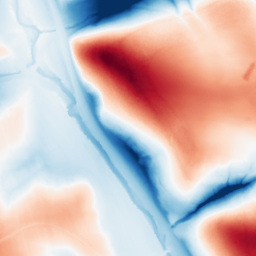
Category: classical
Decomposition family: gaussian_anisotropic
Decomposition parameters: sigma_x: 20
sigma_y: 50
Upsampling method: quartic
Upsampling parameters: scale: 2
Upsampling scale: 2